Current action and preconditions to check: trajectory_clear

Your task: For each precondition in the list above, predict whether it will hold at this action.

Consider the current scene as observed from the mobile robot's camera, and analyze the predicted future states of all dynamic agents (e.g., people, animals, vehicles, or any moving entities) within the NEXT SECOND.

IMPORTANT: Only answer "very likely" if you are absolutely certain—based on strong, clear evidence—that a dynamic agent will violate the precondition in the predicted future state. Do NOT answer "very likely" for unlikely, ambiguous, or low-probability risks.

Ask yourself for each precondition: Is there a high probability, with clear and convincing evidence, that the predicted future states of any dynamic agent will interfere with the predicted future state of the currently executing action within the NEXT SECOND, causing that precondition to fail?

Assess the risk level based on these predictions. Use "likely" or "very likely" if motions create a clear risk of interference.

Use "neutral" or "improbable" if agents are nearby but their predicted paths are clearly diverging or non-conflicting.

Failure Risk Categories: "very improbable", "improbable", "neutral", "likely", "very likely"

Answer Format: Output ONLY the probability_of_failure value from these categories: "very improbable", "improbable", "neutral", "likely", "very likely"

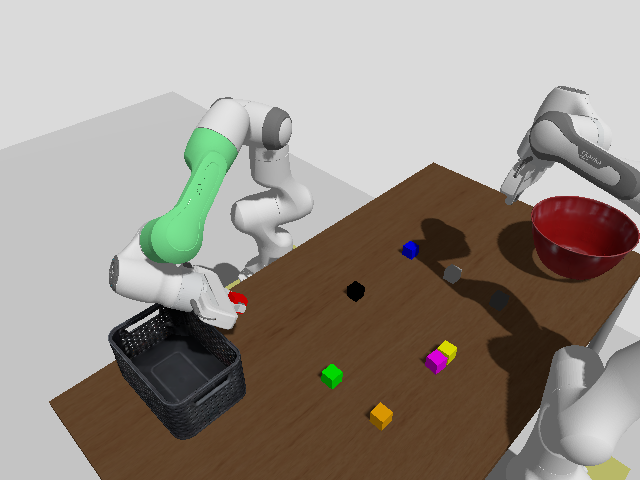

Answer: very improbable